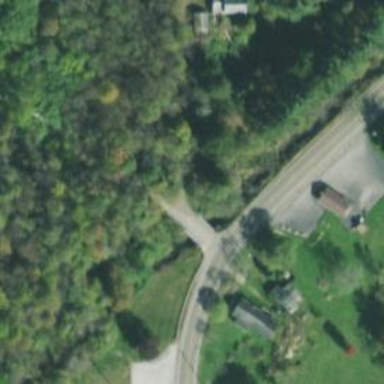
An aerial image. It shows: Service road on bridge.